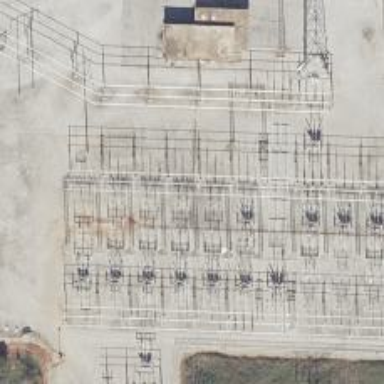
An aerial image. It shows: Switch used for power control.